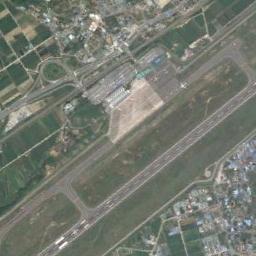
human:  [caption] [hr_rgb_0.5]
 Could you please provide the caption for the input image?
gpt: There is an airport surrounded by many houses and fields .

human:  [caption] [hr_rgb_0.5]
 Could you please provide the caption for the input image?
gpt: Most of the airport's buildings have white roofs .

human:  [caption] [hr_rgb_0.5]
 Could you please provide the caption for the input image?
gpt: An airport with some parallel runways and an open area on the lawn and a blue building beside .

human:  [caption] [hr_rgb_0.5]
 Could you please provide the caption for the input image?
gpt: A complex airport with many runways and buildings is surrounded by a residential area and green farmland .

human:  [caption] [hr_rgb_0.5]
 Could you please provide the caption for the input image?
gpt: Many lawns in the airport are separated by roads .